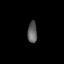
Tissue: prostate
Cell type: Fibroblasts
Senescence score: 0.7325
Nuclear area (px): 199
Mean DAPI intensity: 95.638